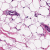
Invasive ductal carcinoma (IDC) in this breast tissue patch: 0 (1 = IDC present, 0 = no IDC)